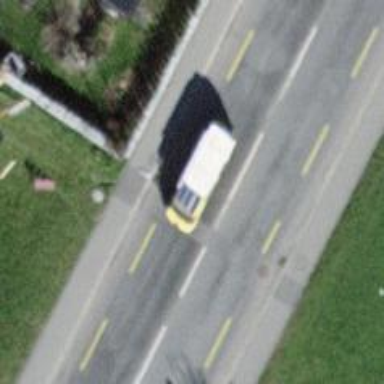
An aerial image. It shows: Public transport stop position.